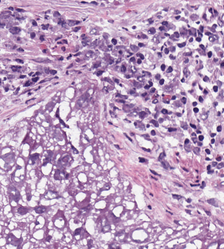
Tumor epithelial tissue: yes
Tumor-associated stroma tissue: yes
Normal tissue: no